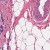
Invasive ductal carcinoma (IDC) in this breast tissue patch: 0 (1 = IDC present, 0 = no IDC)